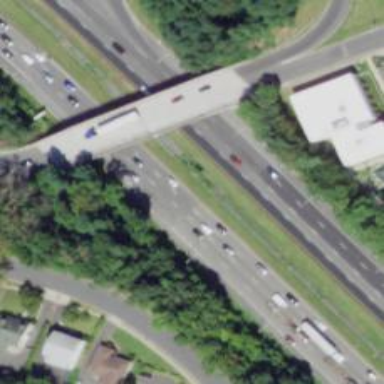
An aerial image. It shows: Urban freeway or expressway.